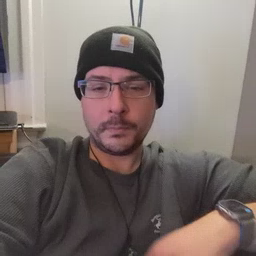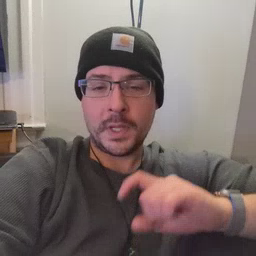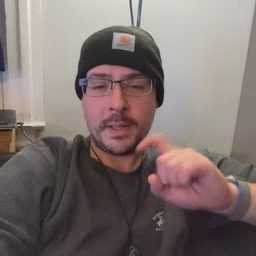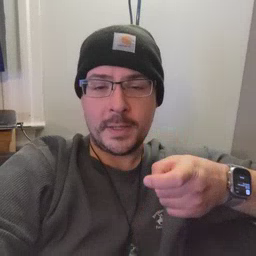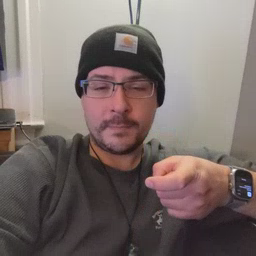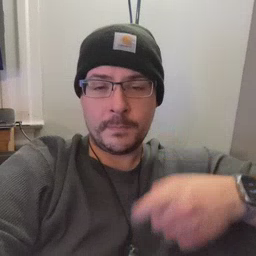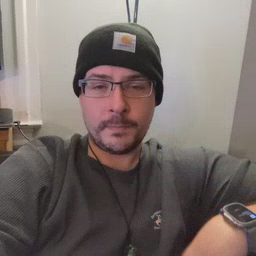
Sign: gift